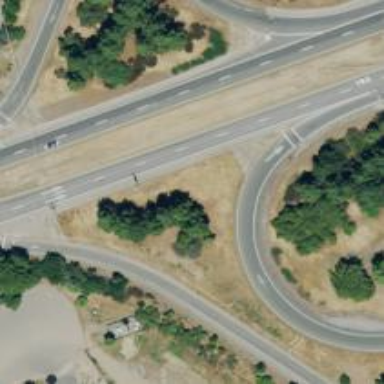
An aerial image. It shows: Trunk highway with expressway features.